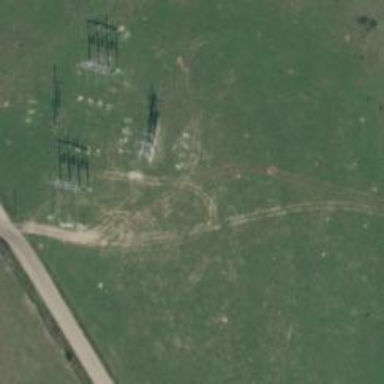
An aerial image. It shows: Switch tower used for power distribution.